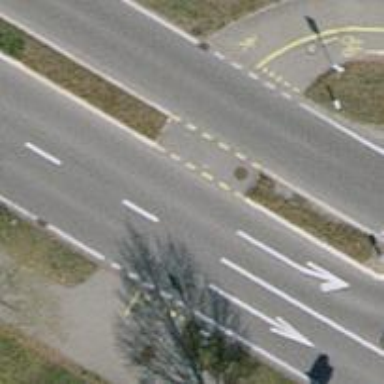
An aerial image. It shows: Crossing on asphalt cycleway.